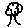
Label: tree